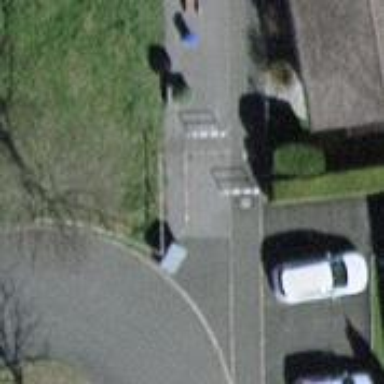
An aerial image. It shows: Cycle barrier.